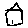
Label: house